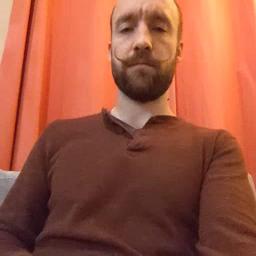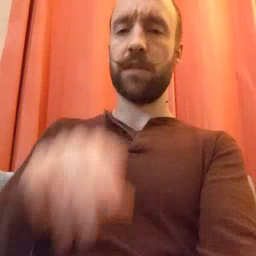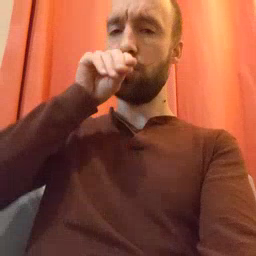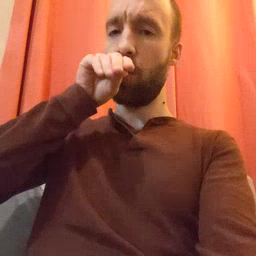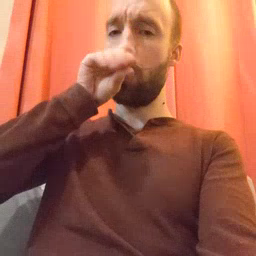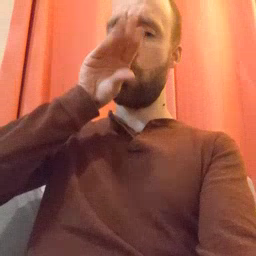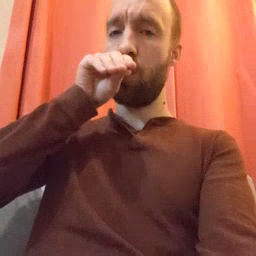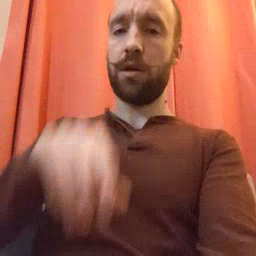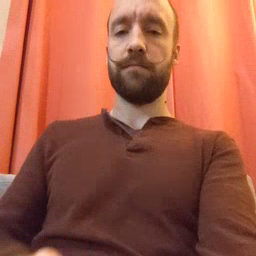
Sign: goose